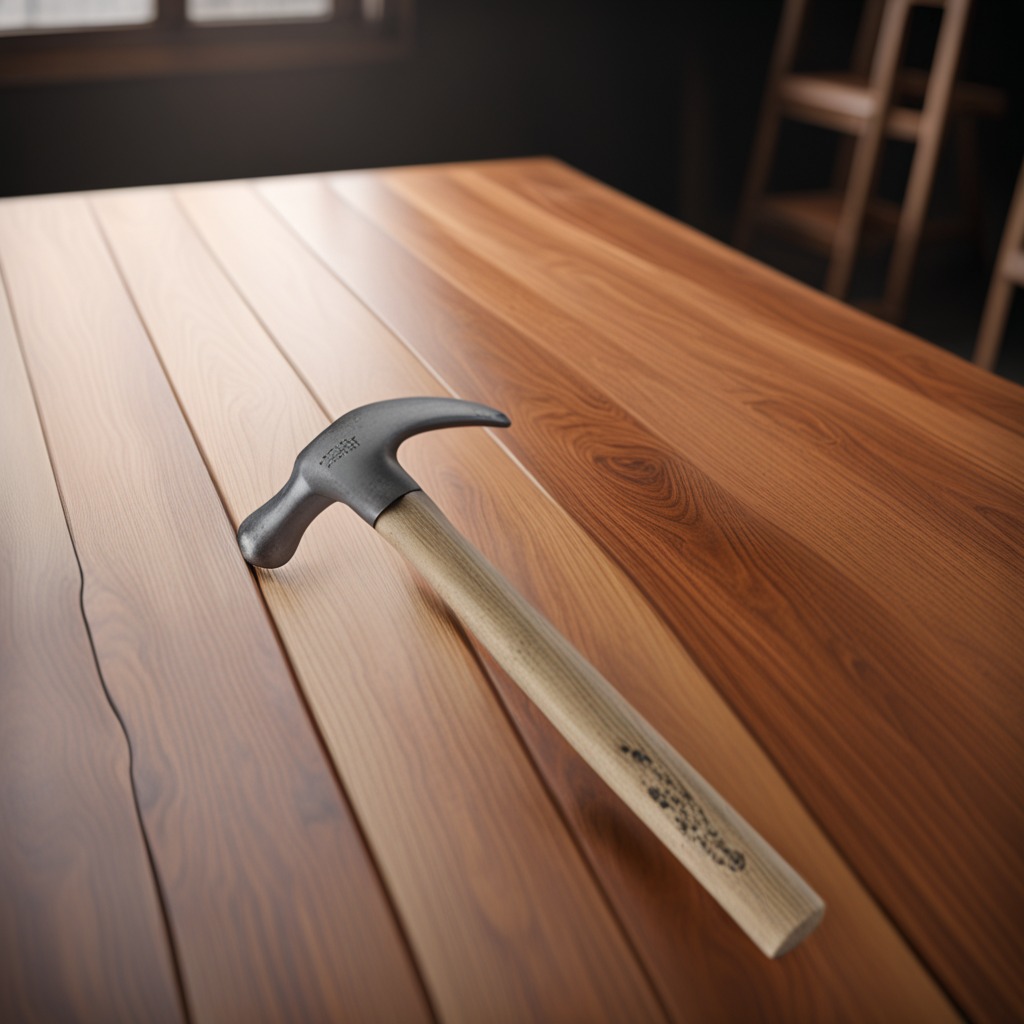
A hammer is lying on the wooden table in a carpentry studio.